Question: I'm using gorm, and I have this structure where the 'User' table contains a foreign key referencing 'Address', which then references 'Country'.
'''
type User struct {
ID int 'gorm:"column:id; primaryKey; autoIncrement" json:"id"'
Address Address
AddressID int 'gorm:"column:address_id;foreignKey:AddressID;references:ID" json:"address"'
}
type Address struct {
ID int 'gorm:"column:ID;primaryKey;autoIncrement;" json:"id"'
CountryCode int 'gorm:"column:country_code; foreignKey:CountryCode; references:Code" json:"country_code"'
Country Country
}
type Country struct {
Code int 'gorm:"column:code; primaryKey; autoIncrement" json:"code"'
Name string 'gorm:"column:name" json:"name"'
ContinentName string 'gorm:"column:continent_name" json:"continentName"'
}
'''

Now when I return a user using:
'''
db.Model(&user).Where().First() // or Find()
'''
I get the Address, and Country Empty, like this:
'''
{
ID: 1,
AddressID: 2,
Address: {
// empty address.
}
}
'''
I did create function repopulating the 'Address' and 'Country' records for me, similar to this:
'''
func PopulateUser(user) User {
addr = FindAddresByID(user.ID)
cntr = FindCountryByCode(addr.Code)
addr.Country = cntr
user.Address = addr
return user
}
'''
but my questions:
1. is there a function in Gorm which can do that for me without me creating the function?
2. can Associations help in this case?
3. if I want the address to be deleted when the user deleted, how I can do this in Gorm?
I tried to find answers on my own, but the documentation is a bit messy.
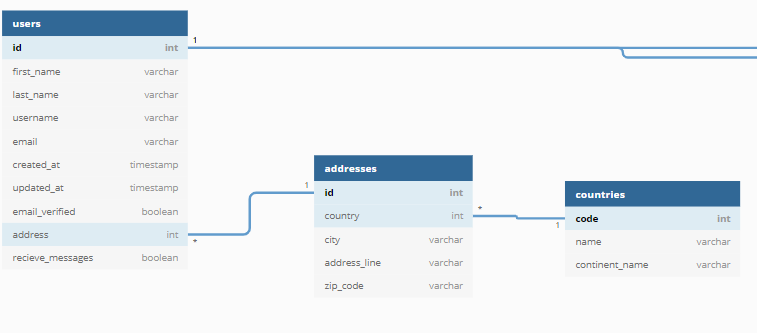
Answer: The <URL> shows the foreign key tags to go at the struct reference.
i.e in your case those should be at Address and Country instead of AddressID and CountryCode. Something like:
'''
type User struct {
Address Address 'gorm:"foreignKey:AddressID;references:ID"'
AddressID int 'gorm:"column:address_id"'
}
type Address struct {
CountryCode int 'gorm:"column:country_code"'
Country Country gorm:"foreignKey:CountryCode; references:Code"'
}
'''
Please try with those.
For
1. Please see eager loading here
'''
db.Preload("User").Preload("Address").Find(&users)
'''
1. You can use cascade tag on the column.
'''
type User struct {
gorm.Model
Name string
CompanyID int
Company Company 'gorm:"constraint:OnUpdate:CASCADE,OnDelete:SET NULL;"'
}
'''